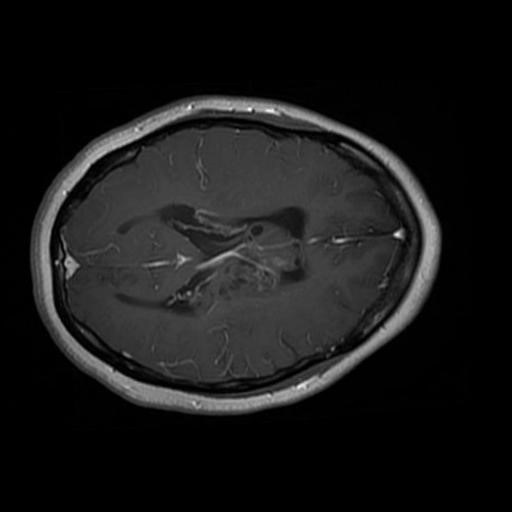
Label: brain_glioma